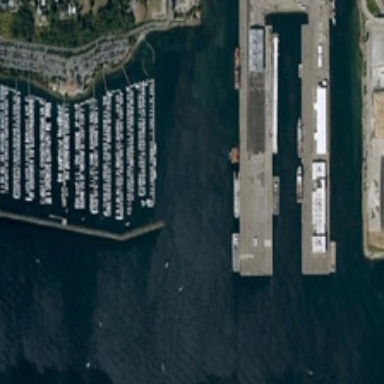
Many boats are in a port near a parking lot and many green trees .